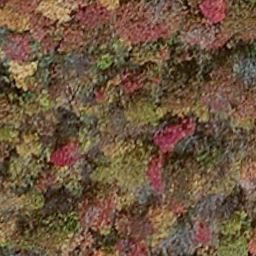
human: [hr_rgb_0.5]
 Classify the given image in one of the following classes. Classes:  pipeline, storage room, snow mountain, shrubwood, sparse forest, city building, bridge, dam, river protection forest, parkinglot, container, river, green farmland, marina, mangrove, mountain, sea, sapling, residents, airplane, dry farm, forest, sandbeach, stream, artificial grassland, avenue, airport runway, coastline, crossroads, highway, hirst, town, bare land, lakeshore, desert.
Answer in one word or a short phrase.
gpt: mangrove